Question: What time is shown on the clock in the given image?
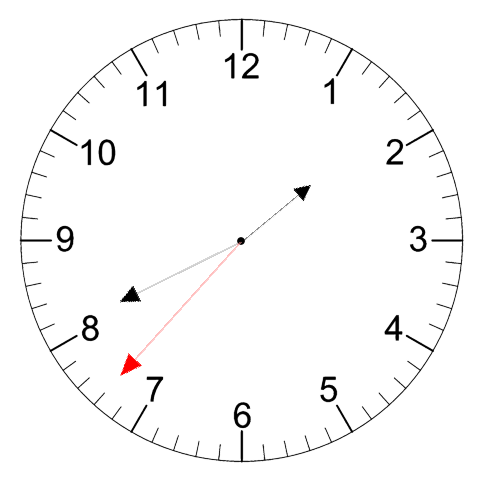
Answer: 01:40:37